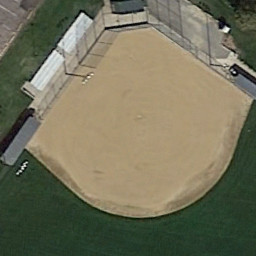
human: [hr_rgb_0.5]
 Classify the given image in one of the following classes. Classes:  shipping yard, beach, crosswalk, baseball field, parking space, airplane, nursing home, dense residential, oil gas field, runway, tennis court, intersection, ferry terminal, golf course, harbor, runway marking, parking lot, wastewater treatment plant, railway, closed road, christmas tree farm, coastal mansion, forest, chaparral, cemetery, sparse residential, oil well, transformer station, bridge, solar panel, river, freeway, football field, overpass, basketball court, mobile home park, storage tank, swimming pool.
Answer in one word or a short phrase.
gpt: baseball field